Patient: sex F, age 66
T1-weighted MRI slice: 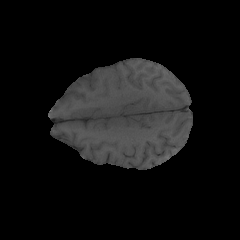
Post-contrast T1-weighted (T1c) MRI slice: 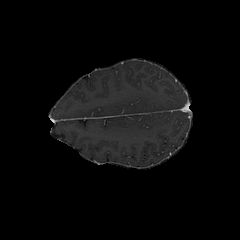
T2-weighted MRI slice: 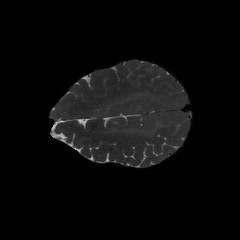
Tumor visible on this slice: yes
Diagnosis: Astrocytoma, IDH-wildtype
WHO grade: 2